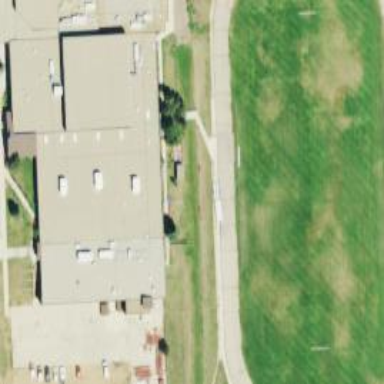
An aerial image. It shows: School.